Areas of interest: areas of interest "Hengan New District, J Area"
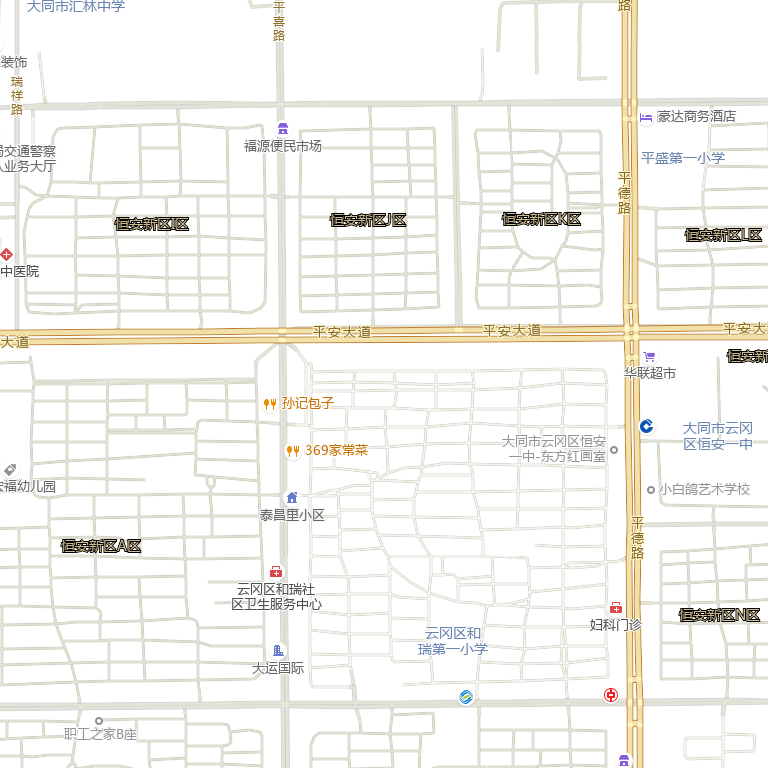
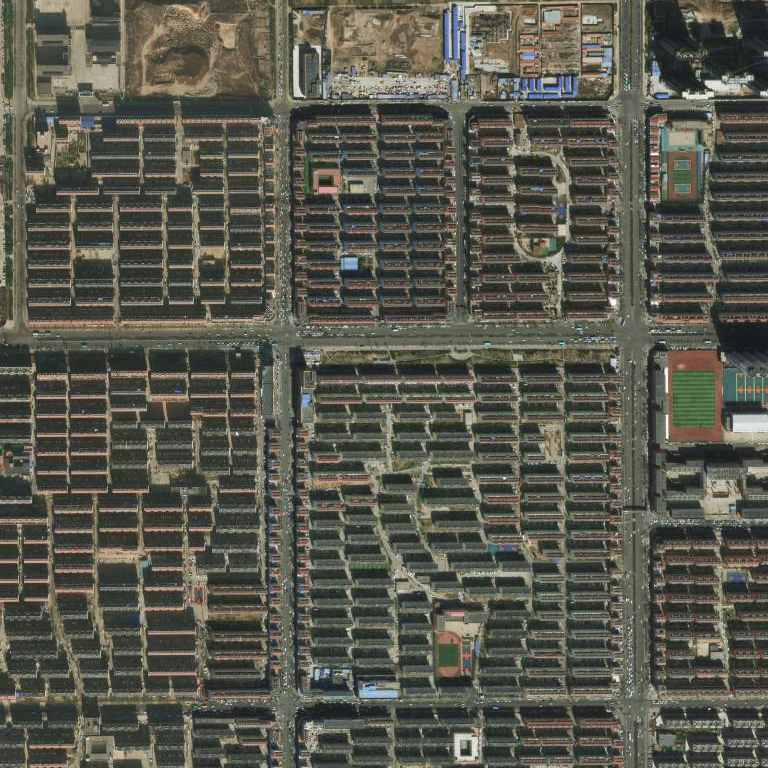